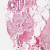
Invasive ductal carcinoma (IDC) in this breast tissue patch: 0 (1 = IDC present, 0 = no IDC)